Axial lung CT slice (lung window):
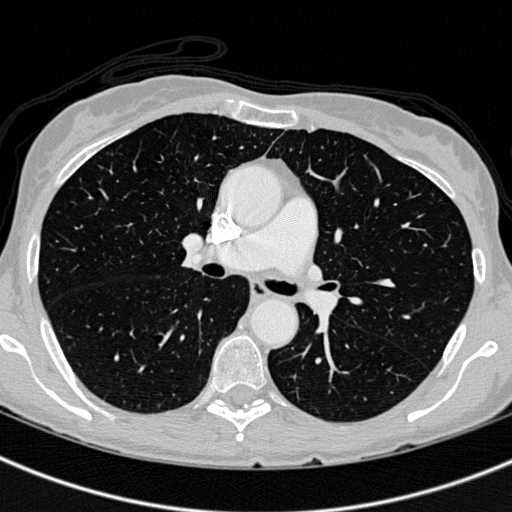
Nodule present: no